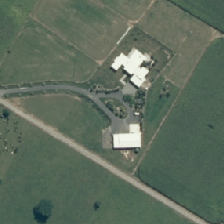
Land cover: shortrotation_cropland